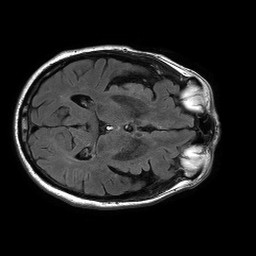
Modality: FLAIR
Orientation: axial
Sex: male
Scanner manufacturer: philips
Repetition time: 11 s
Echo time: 0.125 s